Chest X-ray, AP view. Patient: 69 years old, sex M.
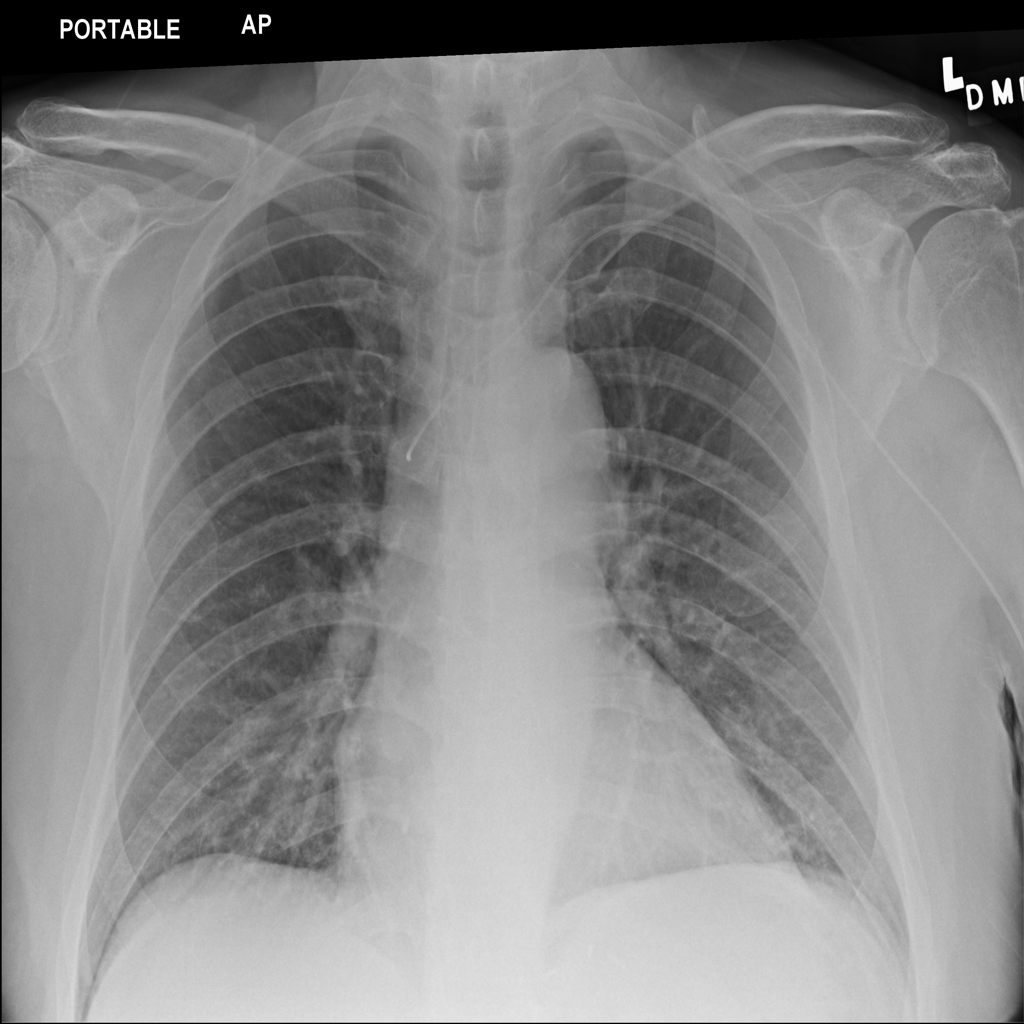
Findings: Infiltration